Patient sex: M
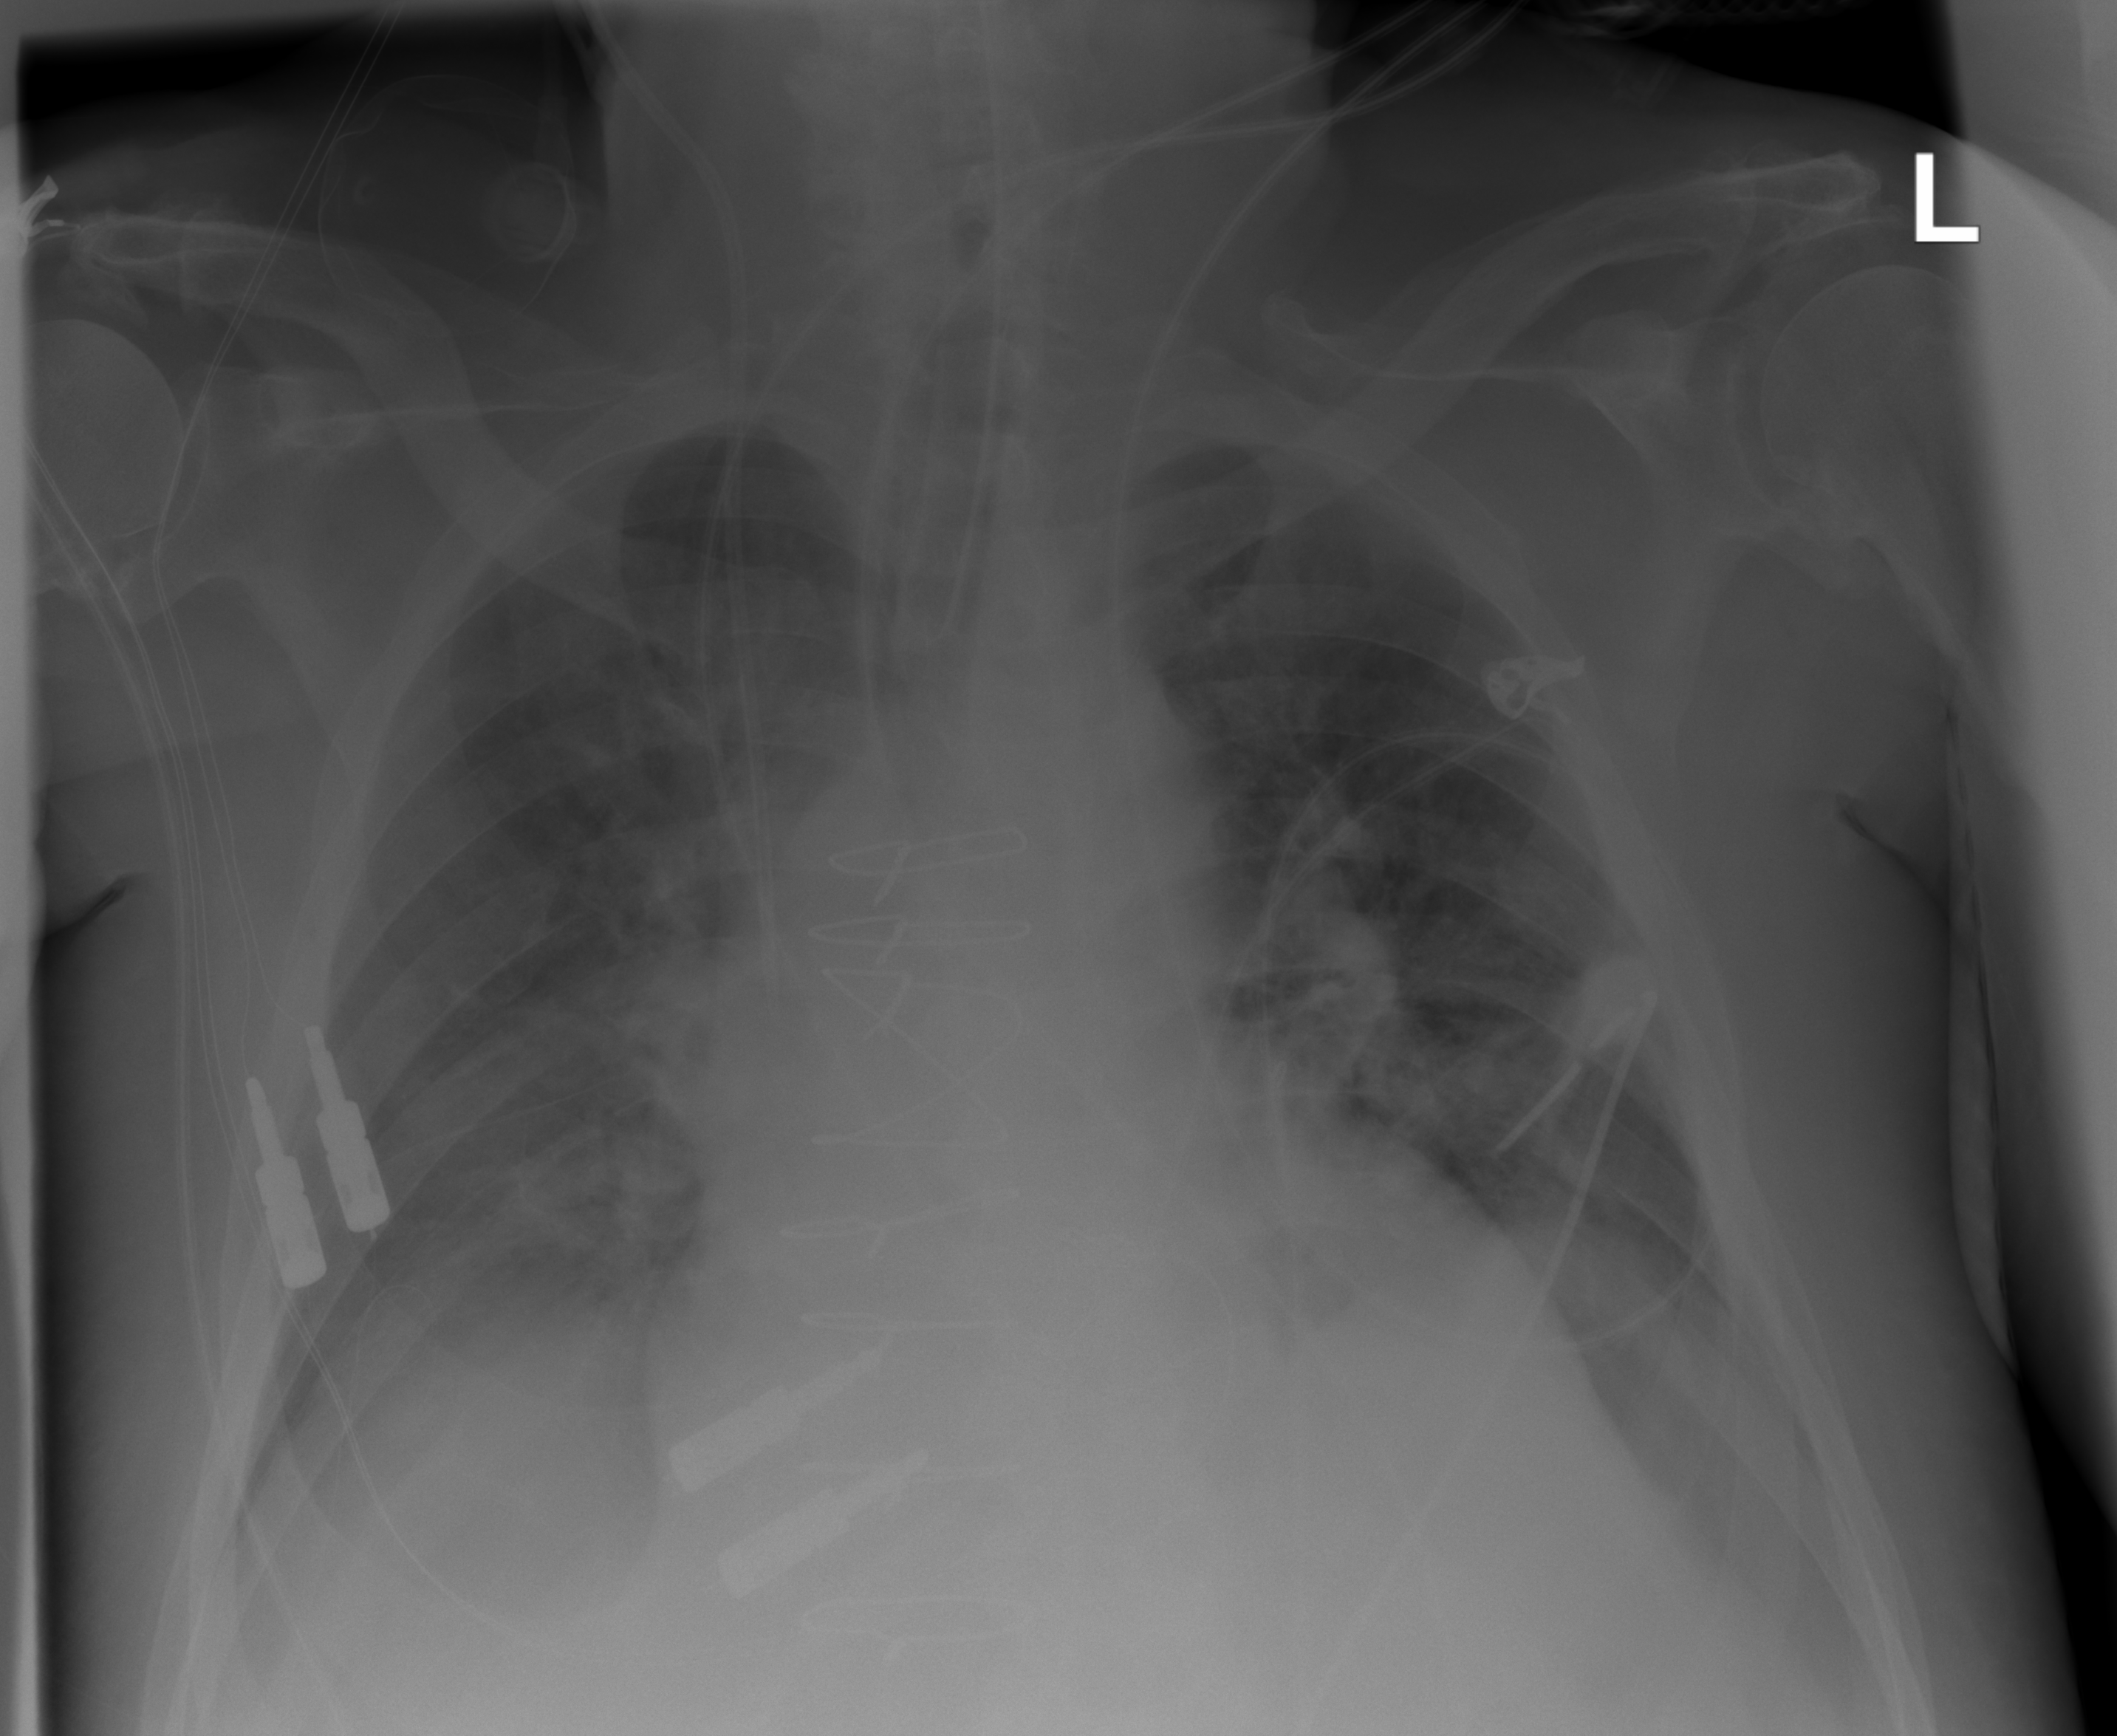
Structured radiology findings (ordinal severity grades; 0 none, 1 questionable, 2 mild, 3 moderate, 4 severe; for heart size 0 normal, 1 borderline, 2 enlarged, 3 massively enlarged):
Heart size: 2
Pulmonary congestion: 0
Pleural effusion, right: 3
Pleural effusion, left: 2
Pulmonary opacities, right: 0
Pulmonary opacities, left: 0
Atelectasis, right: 2
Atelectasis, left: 2